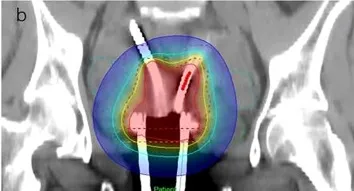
Brachytherapy treatment plan. (C) The reconstructed image of the applicators, HRCTV and uterus.
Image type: radiology (ct)